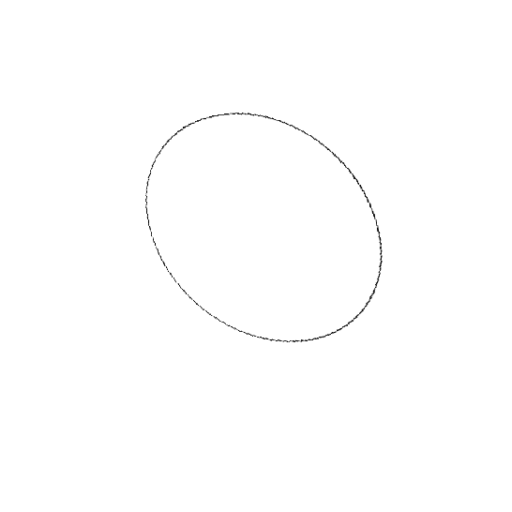
Crossing number: 0